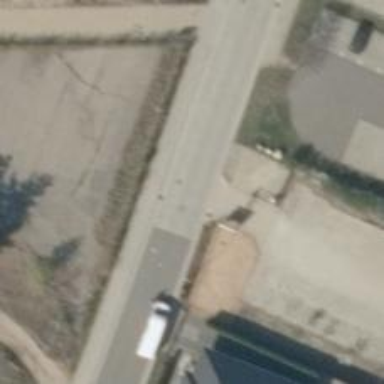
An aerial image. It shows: Unclassified road with asphalt surface and sidewalk on the left.